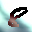
Label: 8